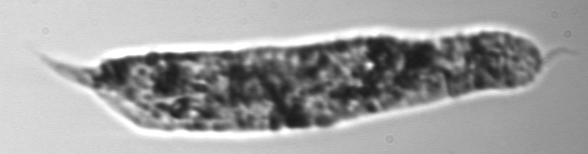
Label: fecal_pellet